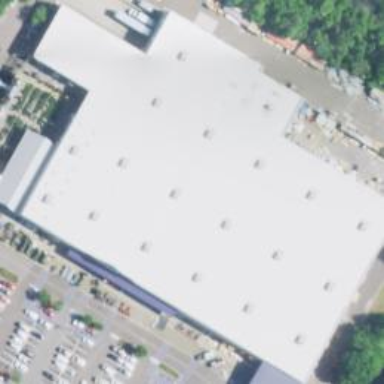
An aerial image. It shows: Retail building.